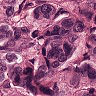
Metastatic tissue present: yes